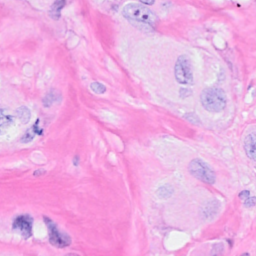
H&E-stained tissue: Breast